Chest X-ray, PA view. Patient: 53 years old, sex F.
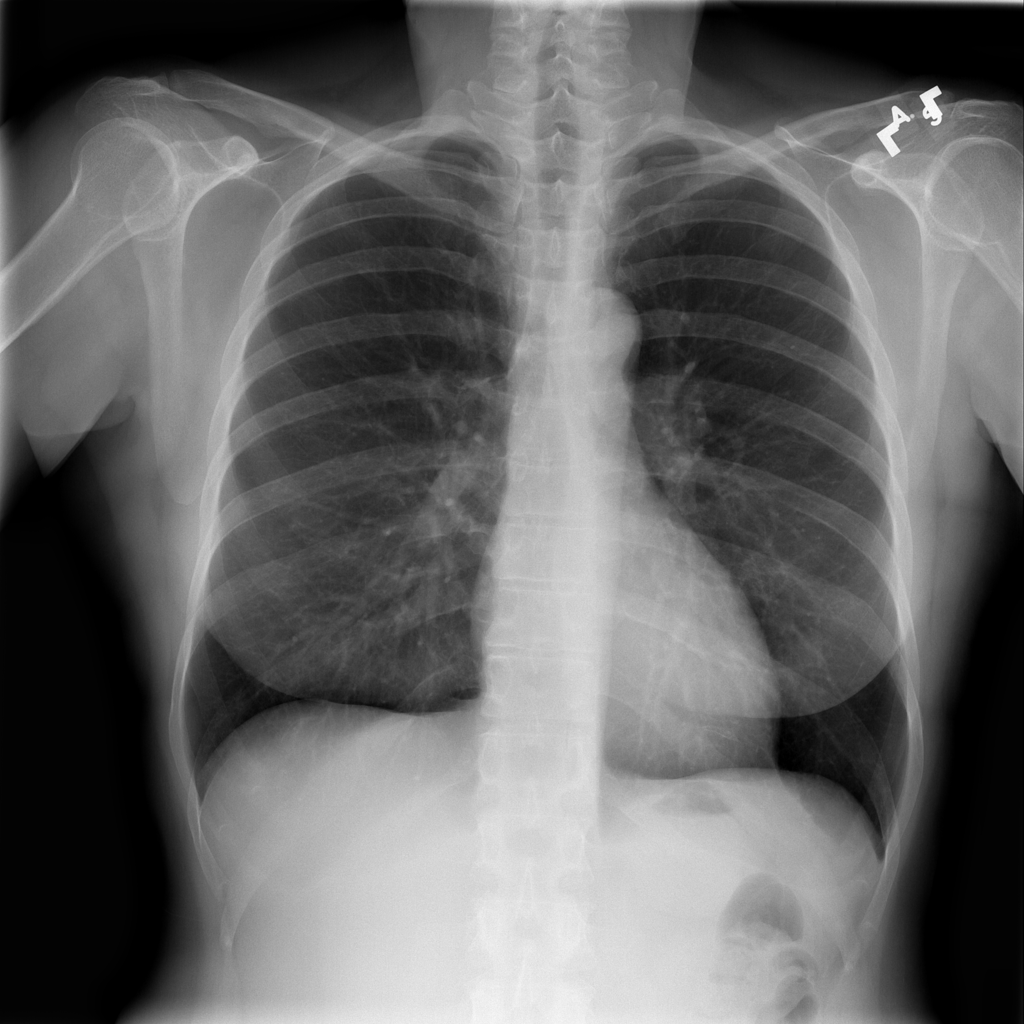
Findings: No Finding